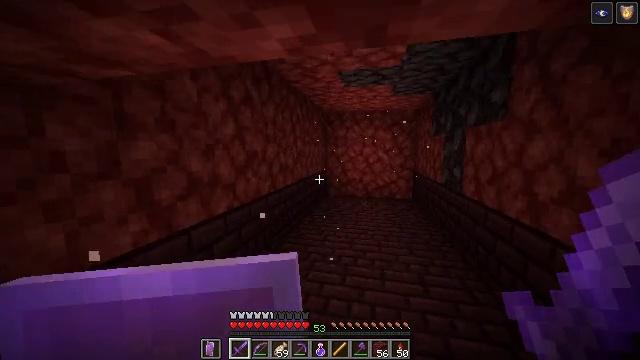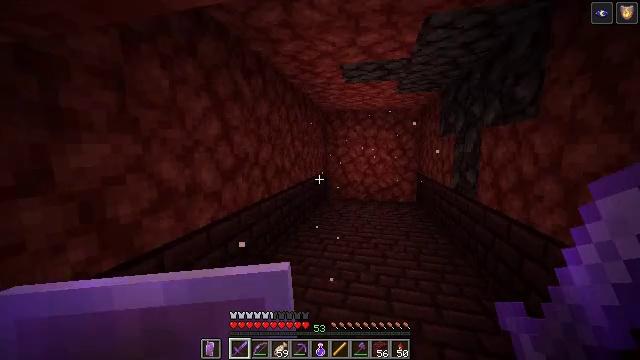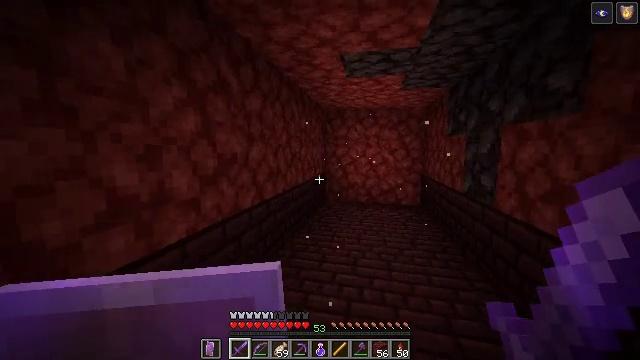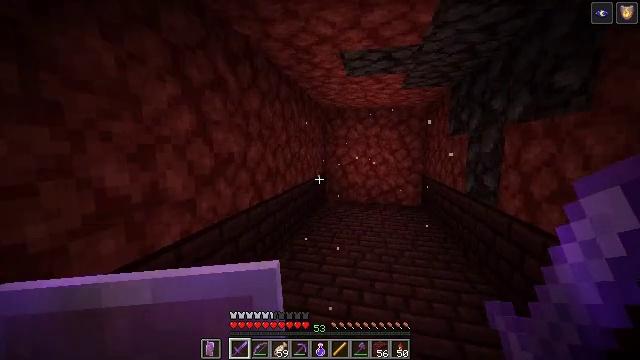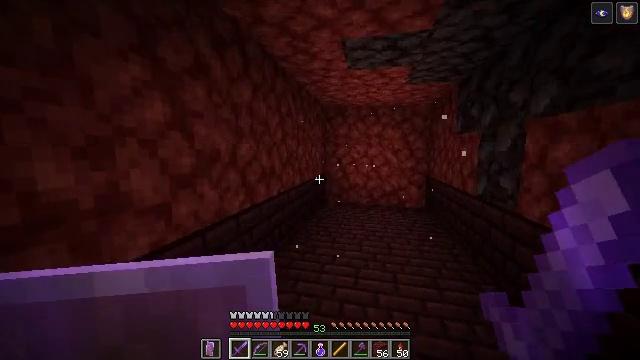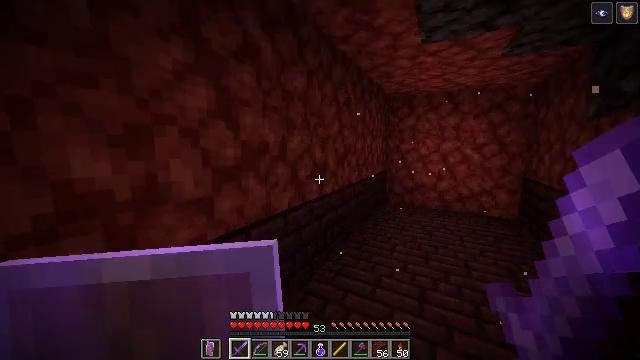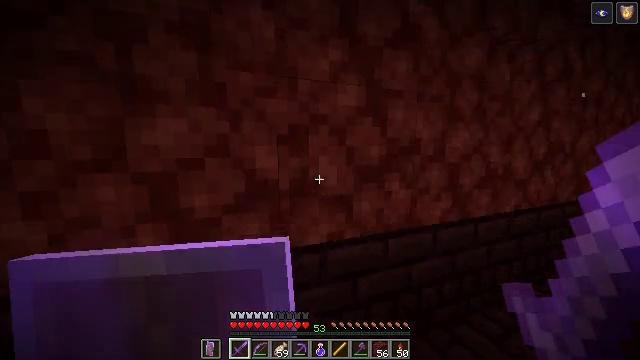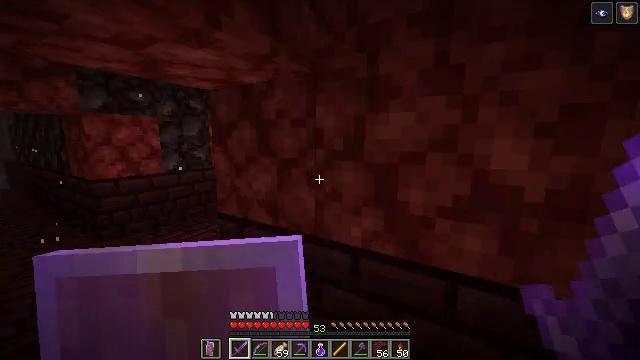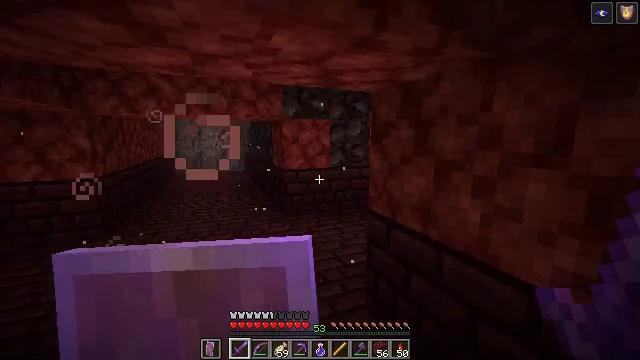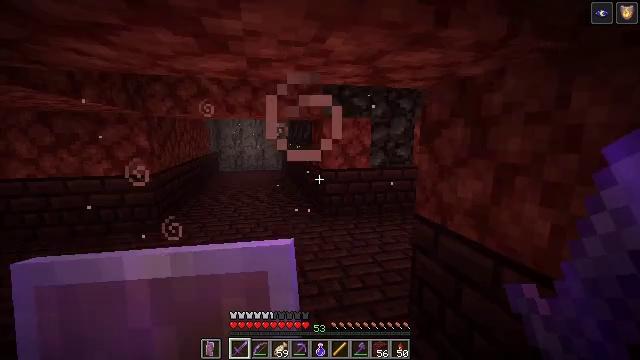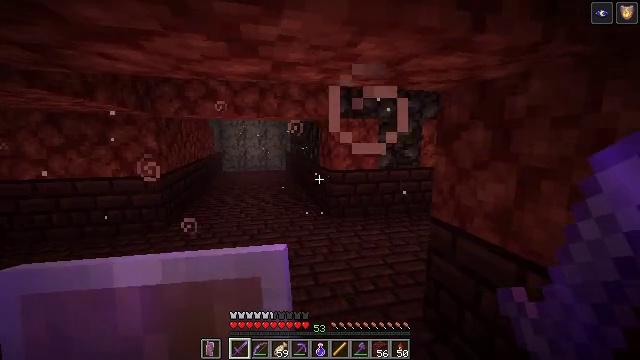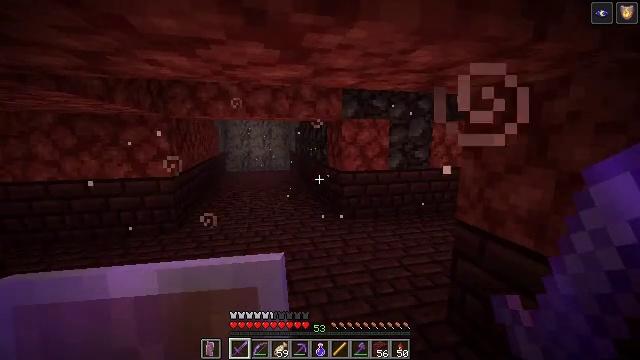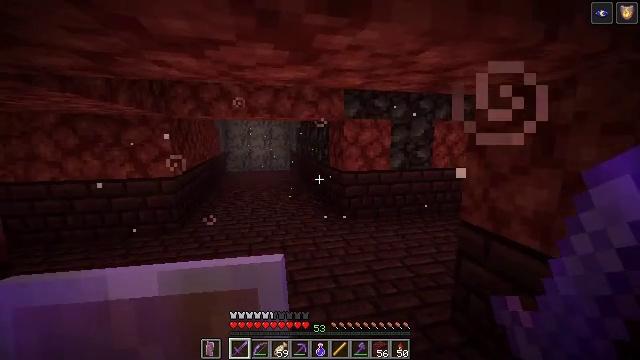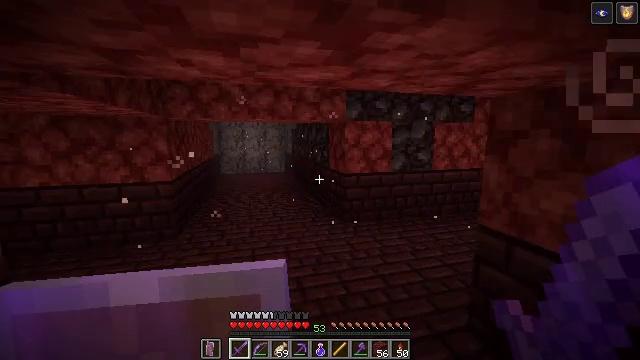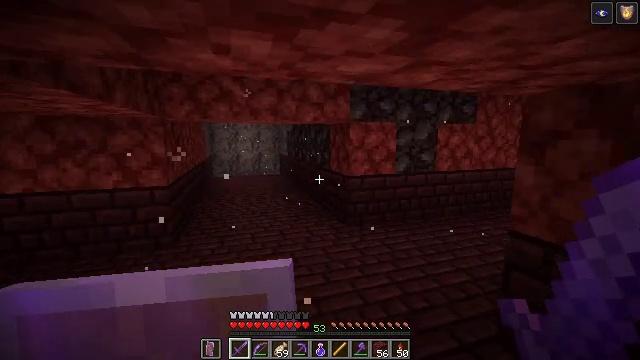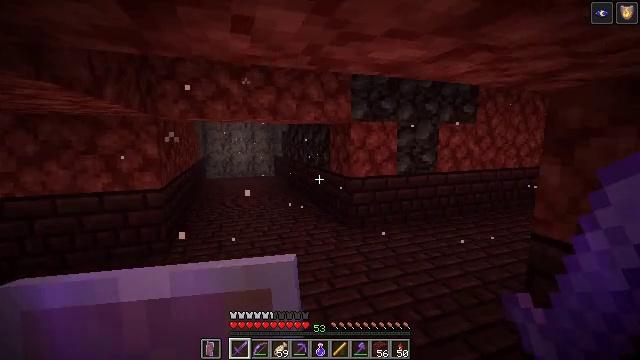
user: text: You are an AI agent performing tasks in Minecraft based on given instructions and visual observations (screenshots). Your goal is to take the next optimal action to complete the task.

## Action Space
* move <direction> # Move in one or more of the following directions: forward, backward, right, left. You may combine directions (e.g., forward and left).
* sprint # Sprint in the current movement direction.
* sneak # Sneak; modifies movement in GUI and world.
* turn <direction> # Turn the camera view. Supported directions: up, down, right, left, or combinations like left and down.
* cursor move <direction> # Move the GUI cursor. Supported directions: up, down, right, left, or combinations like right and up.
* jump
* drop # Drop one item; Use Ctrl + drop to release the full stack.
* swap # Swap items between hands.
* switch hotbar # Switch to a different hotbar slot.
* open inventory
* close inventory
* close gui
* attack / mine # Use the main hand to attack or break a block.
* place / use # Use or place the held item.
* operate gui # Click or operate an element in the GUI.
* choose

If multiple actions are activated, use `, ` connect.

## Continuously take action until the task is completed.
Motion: motion action
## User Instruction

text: Defeat a magma cube.
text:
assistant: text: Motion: move forward, sprint
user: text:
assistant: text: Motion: move forward, sprint
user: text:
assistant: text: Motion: move forward, sprint
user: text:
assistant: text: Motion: move forward, sprint
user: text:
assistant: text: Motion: turn left and down
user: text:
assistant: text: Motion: turn left
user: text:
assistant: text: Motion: turn left and down
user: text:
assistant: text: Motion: turn left
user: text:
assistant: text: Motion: move left, turn left
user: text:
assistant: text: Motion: move left
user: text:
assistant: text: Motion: move left
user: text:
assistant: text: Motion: move forward and move left
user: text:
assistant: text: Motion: move forward and move left, turn right
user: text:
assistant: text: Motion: move forward and move left, turn right
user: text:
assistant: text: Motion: move forward, turn right
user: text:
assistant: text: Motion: move forward
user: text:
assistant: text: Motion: move forward
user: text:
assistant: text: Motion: move forward, sprint
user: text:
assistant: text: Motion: move forward, sprint
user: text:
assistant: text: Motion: move forward, sprint
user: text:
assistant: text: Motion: move forward, sprint, turn right
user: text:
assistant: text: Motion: move forward, sprint, turn right and down
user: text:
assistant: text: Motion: move forward, sprint, turn right and down
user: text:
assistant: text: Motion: move forward, sprint, turn right
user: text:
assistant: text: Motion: move forward, sprint, turn right
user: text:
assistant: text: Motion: move forward, sprint
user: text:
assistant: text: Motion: move forward, sprint
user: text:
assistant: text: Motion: move forward, sprint
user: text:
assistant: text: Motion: move forward, sprint
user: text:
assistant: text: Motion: move forward, sprint